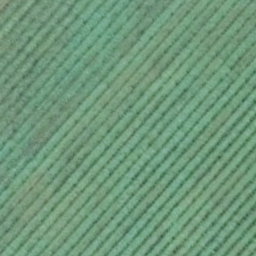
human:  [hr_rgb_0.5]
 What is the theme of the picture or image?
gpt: farmland